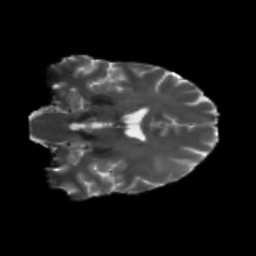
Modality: T2w
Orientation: coronal
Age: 29
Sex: female
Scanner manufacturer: siemens
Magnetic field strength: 3 T
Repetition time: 5.25 s
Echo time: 0.08 s